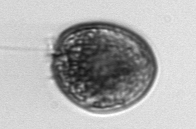
Label: Prorocentrum